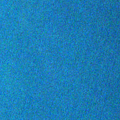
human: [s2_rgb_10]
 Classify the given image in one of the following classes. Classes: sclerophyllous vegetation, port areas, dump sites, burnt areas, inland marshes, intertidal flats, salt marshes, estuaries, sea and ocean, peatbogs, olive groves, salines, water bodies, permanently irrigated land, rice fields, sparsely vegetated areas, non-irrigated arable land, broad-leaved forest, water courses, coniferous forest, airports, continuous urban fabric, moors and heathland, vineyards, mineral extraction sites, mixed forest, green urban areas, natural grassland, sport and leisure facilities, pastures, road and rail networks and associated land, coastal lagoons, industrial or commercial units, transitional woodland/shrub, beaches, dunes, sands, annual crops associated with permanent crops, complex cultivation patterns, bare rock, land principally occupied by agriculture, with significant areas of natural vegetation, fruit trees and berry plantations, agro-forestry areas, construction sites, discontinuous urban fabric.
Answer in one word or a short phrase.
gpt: sea and ocean